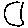
Label: moon